Question: I would like to reshape four 2D arrays : A, B, C and D (i have split before a "big array" in order to minimize function...and these arrays are the analytical results of the minimization) in a specific order :
A B
C D
I try with np.reshape or vectorize then concatenate but impossible to get this order as you can see of the picture below, all is mixed. I should have a result homogeneous

Thanks for answer, it works well by this way!
And i must apply that on a great number of subarrays, so i would like to automize the reshape of the array, as example below, the case of 4 arrays. As you can see i try with loops for but it doesnt work and perhaps by this way it could be not very fast...
'''
test_reshape = np.empty([20,20])
test_reshape[0:10,0:10] = frametemperature[0,:,:]
test_reshape[0:10,10:10*2.] = frametemperature[1,:,:]
test_reshape[10:10*2.,0:10] = frametemperature[2,:,:]
test_reshape[10:10*2.,10:10*2.] = frametemperature[3,:,:]
for i in range(frametemperature.shape[0]/2):
for j in range(frametemperature.shape[0]/2):
for k in range(frametemperature.shape[0]):
test_reshape[i*10:10*(i+1),j*10:10*(j+1)] = frametemperature[k,:,:]
'''
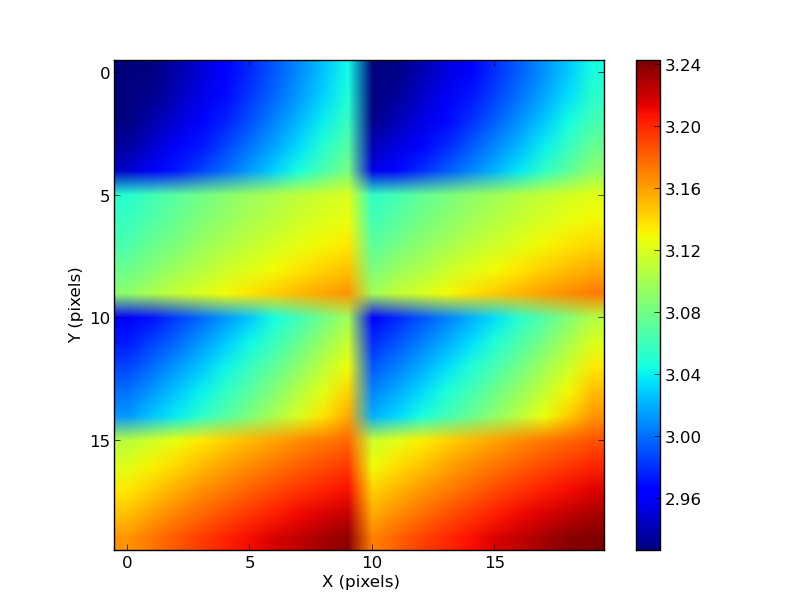
Answer: So you've got 4 2d arrays that you want to combine back into one 2d array.
1) <URL>
'''
import numpy as np
blank = np.empty([4,4])
'''
2) assign the arrays according to their location instead of concatenating
'''
A = np.ones([2,2])
B = np.ones([2,2]) * 2
C = np.ones([2,2]) * 3
D = np.ones([2,2]) * 4
blank[0:2,0:2] = a
blank[0:2,2:4] = b
blank[2:4,0:2] = c
blank[2:4,2:4] = d
blank
'''